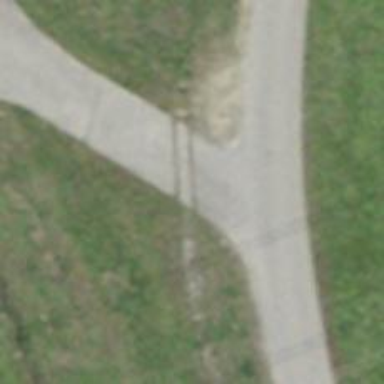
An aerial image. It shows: Disused railway spur service.